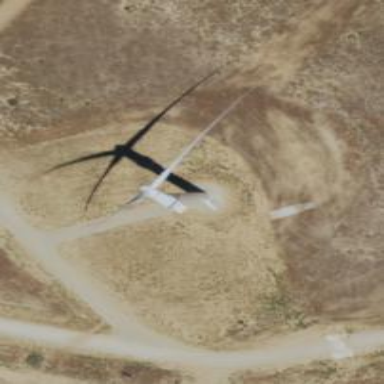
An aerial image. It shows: Wind generator with horizontal axis. The wind turbine is from Vestas.